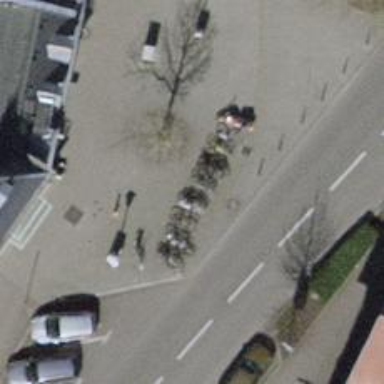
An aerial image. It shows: Bicycle parking area with stands available.